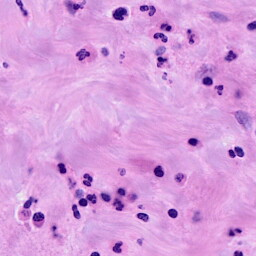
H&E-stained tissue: Breast